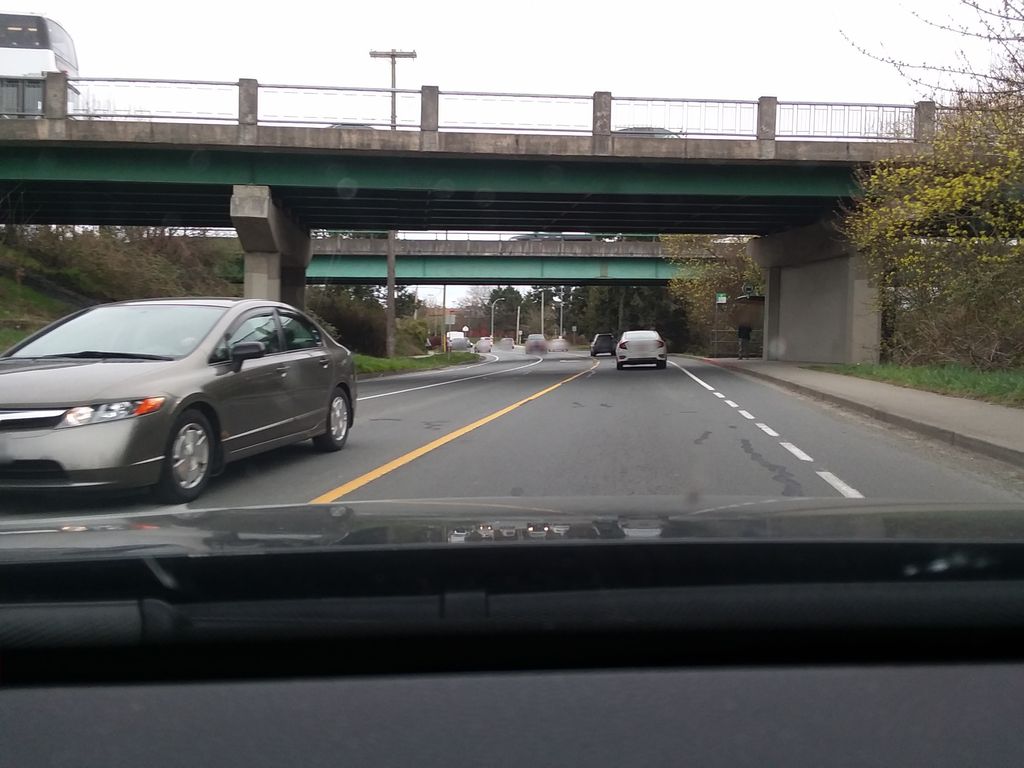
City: victoria